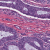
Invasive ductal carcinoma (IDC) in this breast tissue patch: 1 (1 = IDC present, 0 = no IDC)